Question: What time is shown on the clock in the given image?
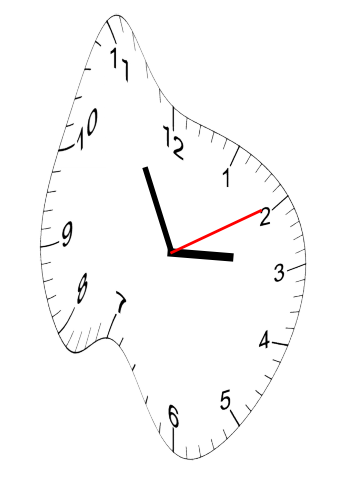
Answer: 02:55:10